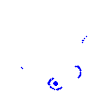
Particle: kaon